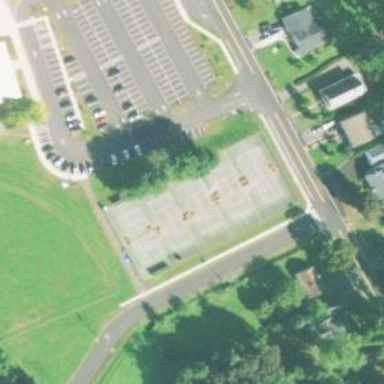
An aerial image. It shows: Tennis court on pitch.